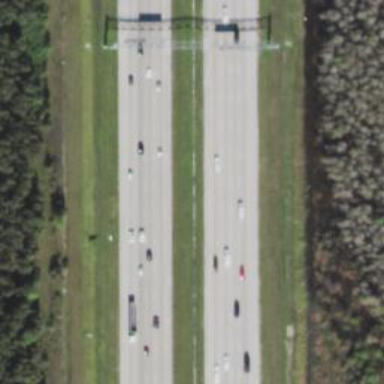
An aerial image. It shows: Asphalt motorway.